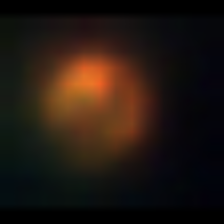
Taxon: NanoPlankton
Group: Other